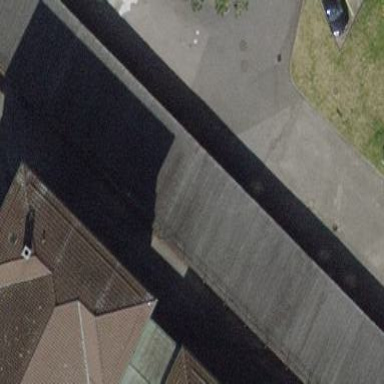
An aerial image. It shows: Flat roofed garages.